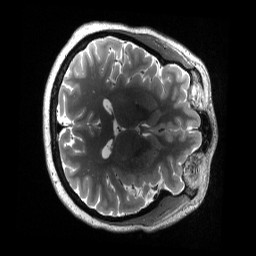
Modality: T2w
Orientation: axial
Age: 38
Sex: female
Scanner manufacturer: siemens
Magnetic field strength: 3 T
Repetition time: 3.2 s
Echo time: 0.563 s